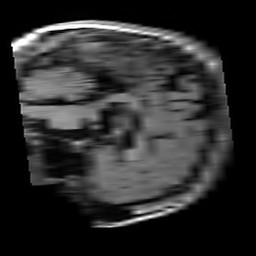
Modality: T1w
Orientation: sagittal
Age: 33
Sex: female
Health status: healthy
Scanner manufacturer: siemens
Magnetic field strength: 3 T
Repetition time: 4.1 s
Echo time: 0.0085 s